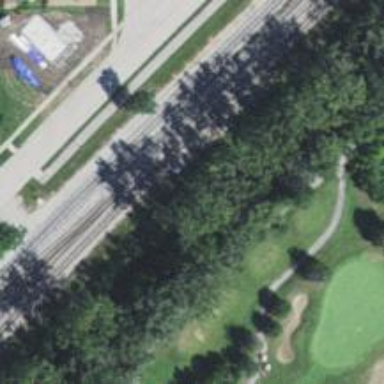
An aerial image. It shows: Service road with high-quality grade1 tracktype. It resembles golf cart path.